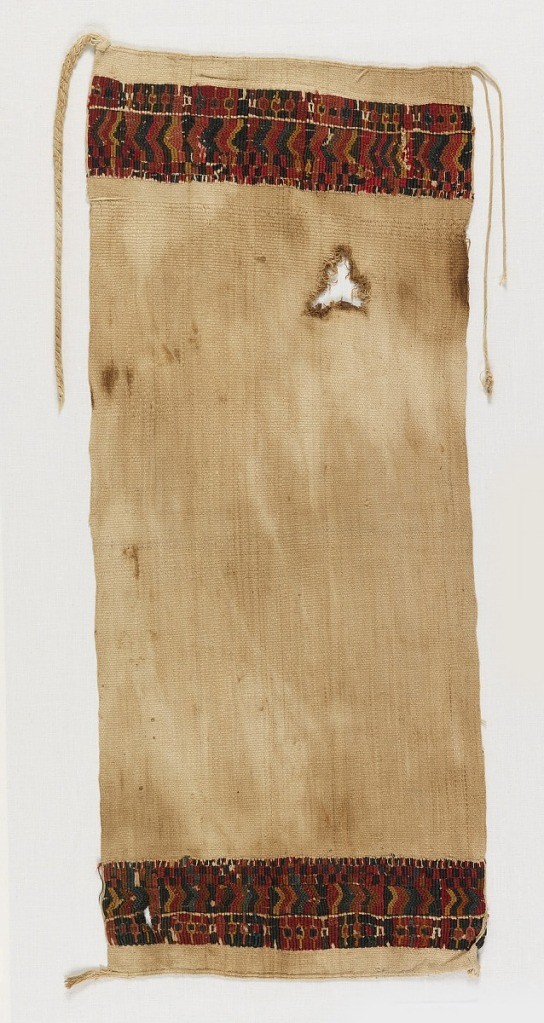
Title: Panel
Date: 1200 (crossed out and marked 'Wari Coast')
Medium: cotton and wool Technique: warp-faced plain weave with discontinuous supplementary wefts; interlacing on weft-face plain weave on group warps; branching of grouped warps; sides intact; ends with warp selvage.
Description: Panel with tapestry borders made of narrow heavy cotton in a zigzag and checkered pattern of red, dark green, yellow and two shades of brown. Cords at two corners.